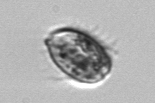
Label: Pleuronema